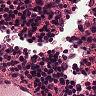
Metastatic tissue present: no